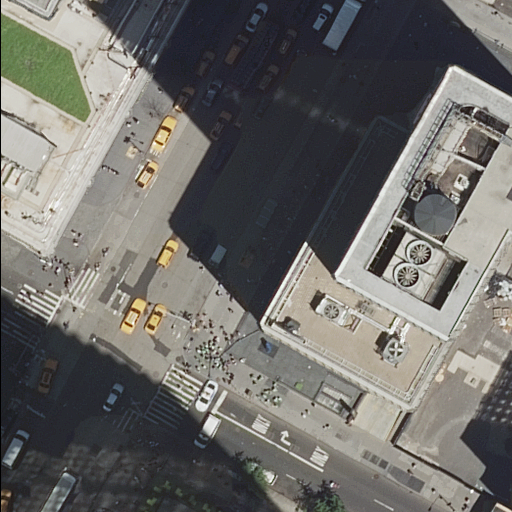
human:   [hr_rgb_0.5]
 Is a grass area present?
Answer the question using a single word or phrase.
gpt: yes

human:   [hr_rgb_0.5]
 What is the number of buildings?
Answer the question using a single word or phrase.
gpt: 3

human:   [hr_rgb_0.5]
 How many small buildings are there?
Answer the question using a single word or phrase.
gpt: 0

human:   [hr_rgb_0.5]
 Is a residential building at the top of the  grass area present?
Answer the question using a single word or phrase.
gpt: yes

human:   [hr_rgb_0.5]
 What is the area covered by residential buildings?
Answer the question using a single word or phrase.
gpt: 1176m2

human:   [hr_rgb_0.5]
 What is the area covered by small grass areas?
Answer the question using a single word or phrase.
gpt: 76m2

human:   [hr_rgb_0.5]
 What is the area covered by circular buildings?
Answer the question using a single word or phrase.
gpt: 0m2

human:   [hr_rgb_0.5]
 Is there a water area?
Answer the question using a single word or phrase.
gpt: no

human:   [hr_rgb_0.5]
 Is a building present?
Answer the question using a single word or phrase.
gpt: yes

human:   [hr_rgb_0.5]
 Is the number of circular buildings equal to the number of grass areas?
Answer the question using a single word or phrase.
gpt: no

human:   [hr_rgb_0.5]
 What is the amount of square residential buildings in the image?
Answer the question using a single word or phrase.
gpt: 0

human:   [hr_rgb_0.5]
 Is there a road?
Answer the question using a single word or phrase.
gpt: yes

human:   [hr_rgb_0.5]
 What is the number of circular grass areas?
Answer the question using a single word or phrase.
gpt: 0

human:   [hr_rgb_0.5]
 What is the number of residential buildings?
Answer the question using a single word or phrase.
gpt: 1

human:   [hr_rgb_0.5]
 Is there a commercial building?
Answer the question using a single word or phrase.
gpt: yes

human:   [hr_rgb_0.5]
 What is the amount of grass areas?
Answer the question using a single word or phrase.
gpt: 1

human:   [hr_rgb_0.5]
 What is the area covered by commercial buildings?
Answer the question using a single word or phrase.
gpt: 331m2

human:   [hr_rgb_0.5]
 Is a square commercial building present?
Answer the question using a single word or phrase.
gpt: no

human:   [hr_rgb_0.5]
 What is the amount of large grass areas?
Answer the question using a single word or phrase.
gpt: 0

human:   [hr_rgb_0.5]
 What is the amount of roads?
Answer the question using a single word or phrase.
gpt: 4

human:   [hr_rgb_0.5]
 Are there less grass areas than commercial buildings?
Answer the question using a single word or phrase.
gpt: no

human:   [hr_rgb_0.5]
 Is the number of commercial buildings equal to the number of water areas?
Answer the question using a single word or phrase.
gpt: no

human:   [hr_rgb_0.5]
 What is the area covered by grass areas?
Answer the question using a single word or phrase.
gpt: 76m2

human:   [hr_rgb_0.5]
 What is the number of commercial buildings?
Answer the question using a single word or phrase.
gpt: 1

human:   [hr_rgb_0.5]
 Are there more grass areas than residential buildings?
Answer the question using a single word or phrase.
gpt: no

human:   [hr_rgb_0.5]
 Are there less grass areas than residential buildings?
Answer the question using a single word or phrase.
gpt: no

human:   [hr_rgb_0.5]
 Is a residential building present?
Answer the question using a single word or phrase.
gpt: yes

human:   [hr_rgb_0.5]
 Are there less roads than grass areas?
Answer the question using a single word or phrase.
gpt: no

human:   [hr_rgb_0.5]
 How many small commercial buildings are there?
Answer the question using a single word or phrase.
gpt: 0

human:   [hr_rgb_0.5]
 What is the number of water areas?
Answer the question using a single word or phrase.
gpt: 0

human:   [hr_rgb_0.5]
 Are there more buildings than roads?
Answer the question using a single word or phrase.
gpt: no

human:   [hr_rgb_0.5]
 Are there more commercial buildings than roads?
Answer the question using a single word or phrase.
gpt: no

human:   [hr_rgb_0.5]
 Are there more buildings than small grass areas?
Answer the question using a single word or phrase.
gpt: yes

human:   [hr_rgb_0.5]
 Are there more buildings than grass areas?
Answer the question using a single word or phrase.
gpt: yes

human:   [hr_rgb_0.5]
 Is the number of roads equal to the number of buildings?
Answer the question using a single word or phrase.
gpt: no

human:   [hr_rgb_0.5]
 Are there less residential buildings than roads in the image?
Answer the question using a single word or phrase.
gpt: yes

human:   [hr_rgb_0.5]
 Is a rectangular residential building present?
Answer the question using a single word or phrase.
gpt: yes

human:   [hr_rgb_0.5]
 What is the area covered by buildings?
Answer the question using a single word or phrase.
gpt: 1671m2

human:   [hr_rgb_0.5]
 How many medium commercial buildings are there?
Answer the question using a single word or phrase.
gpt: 1

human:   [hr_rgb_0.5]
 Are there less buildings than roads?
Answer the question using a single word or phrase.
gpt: yes

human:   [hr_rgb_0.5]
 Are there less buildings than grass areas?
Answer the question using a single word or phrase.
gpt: no

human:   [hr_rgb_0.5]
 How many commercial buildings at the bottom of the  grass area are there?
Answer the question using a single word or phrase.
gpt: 0

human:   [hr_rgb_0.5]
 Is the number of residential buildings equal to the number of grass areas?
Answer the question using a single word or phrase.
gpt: yes

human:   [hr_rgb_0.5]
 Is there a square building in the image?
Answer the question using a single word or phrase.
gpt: no

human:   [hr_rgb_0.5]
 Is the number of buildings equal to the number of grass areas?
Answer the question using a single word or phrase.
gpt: no

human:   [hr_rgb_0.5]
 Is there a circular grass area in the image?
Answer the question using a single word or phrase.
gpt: no

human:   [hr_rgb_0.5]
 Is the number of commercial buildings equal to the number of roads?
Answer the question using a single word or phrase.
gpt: no

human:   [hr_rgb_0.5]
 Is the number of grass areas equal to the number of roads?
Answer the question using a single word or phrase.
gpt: no

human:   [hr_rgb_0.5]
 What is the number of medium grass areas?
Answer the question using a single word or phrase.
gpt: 0

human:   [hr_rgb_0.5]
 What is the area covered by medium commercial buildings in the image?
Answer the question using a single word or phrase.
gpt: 331m2

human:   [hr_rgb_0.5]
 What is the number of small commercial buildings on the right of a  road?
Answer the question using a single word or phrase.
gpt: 0

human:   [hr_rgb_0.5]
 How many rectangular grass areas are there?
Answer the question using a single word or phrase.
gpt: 1

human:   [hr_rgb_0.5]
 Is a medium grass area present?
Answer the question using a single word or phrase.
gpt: no

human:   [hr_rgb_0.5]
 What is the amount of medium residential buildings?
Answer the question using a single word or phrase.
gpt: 0

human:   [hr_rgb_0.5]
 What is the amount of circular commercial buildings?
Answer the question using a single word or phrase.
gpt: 0

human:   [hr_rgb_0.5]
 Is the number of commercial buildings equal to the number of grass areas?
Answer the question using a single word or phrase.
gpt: yes

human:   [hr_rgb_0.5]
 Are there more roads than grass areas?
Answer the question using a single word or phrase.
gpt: yes

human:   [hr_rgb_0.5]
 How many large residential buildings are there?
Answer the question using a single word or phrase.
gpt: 1

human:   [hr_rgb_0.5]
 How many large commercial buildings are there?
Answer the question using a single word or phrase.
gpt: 0

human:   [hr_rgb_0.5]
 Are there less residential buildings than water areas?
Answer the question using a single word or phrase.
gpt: no

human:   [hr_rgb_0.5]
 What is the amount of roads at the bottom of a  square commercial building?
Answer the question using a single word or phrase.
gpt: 0

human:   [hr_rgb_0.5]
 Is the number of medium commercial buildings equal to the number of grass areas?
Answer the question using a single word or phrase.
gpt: yes

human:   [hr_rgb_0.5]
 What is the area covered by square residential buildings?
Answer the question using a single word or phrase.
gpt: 0m2

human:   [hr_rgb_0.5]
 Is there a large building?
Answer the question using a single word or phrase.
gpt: yes